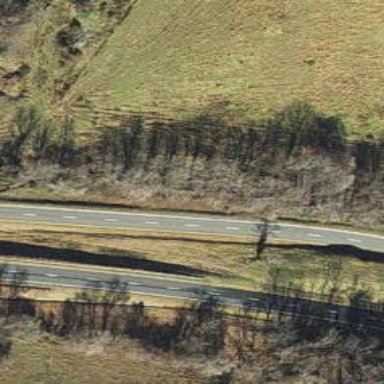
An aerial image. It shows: Trunk highway with expressway features.